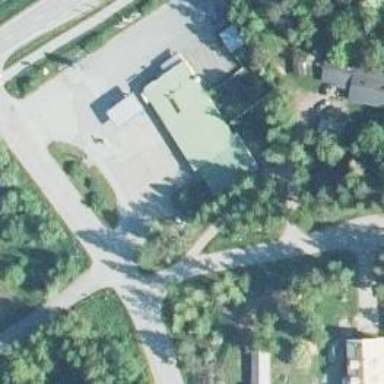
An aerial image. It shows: Fuel station.